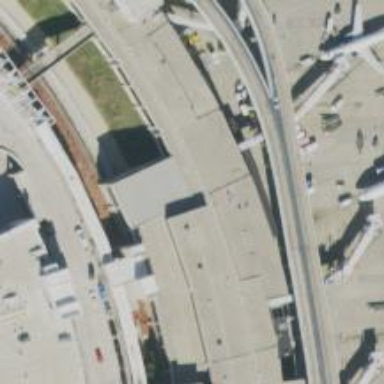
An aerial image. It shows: Airport gate.